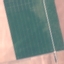
Land use / land cover: AnnualCrop